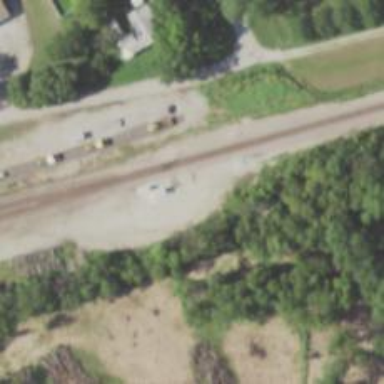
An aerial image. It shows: Railway spur junction.